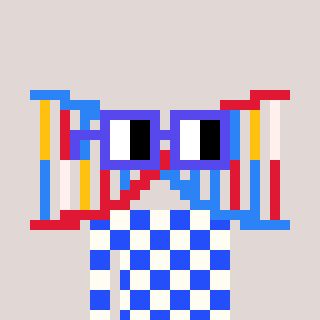
a pixel art character with square blue glasses, a dna-shaped head and a grayscale-colored body on a warm background